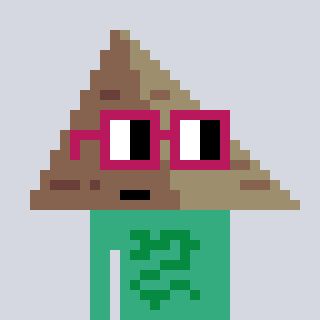
a pixel art character with square dark red glasses, a pyramid-shaped head and a teal-colored body on a cool background